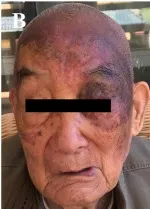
Effect of anlotinib on scalp and facial lesion changes over a course of 10 months treatment. Left side lateral view, and ,right side frontal view.
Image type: medical_photograph (skin_photograph)